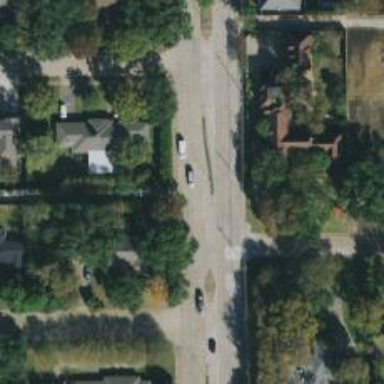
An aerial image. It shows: Alley classified as service road.